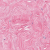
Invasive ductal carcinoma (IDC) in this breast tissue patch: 0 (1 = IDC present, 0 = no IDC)